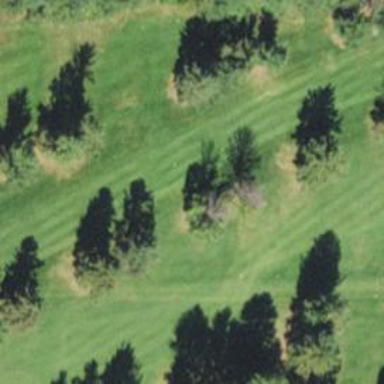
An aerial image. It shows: Golf hole.